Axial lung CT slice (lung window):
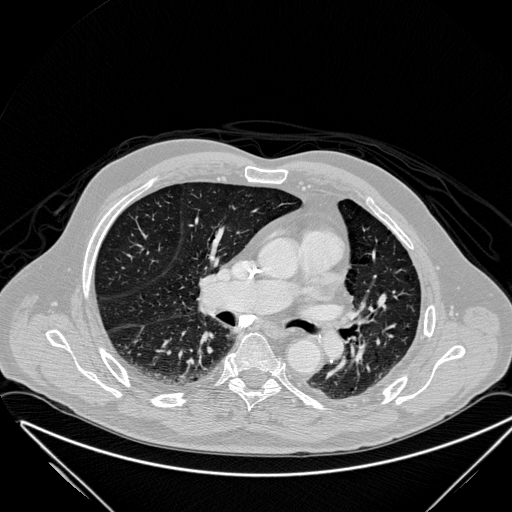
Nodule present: no